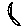
Label: moon